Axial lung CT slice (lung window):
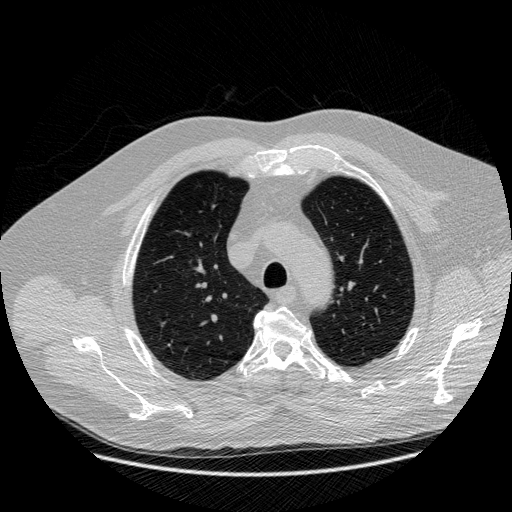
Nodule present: no